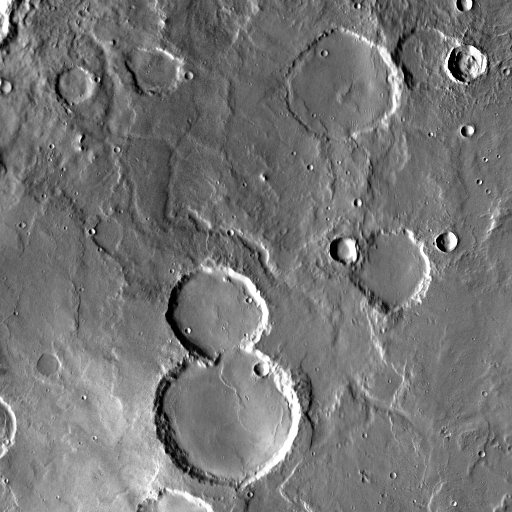
Crater classes present: Background, Other, Layered, Buried, Secondary